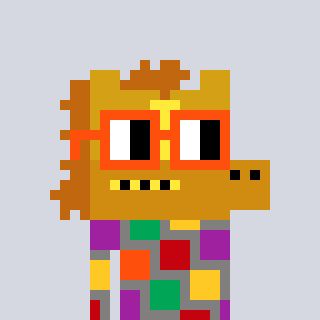
a pixel art character with square orange glasses, a yellow horse-shaped head and a bluegrey-colored body on a cool background